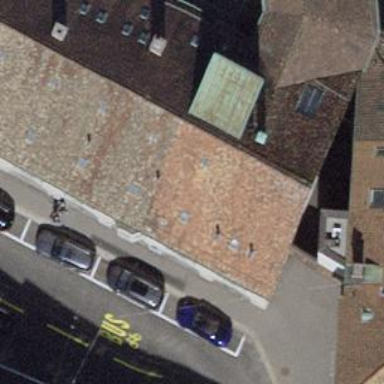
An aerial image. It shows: Office building with gabled roof.